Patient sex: F
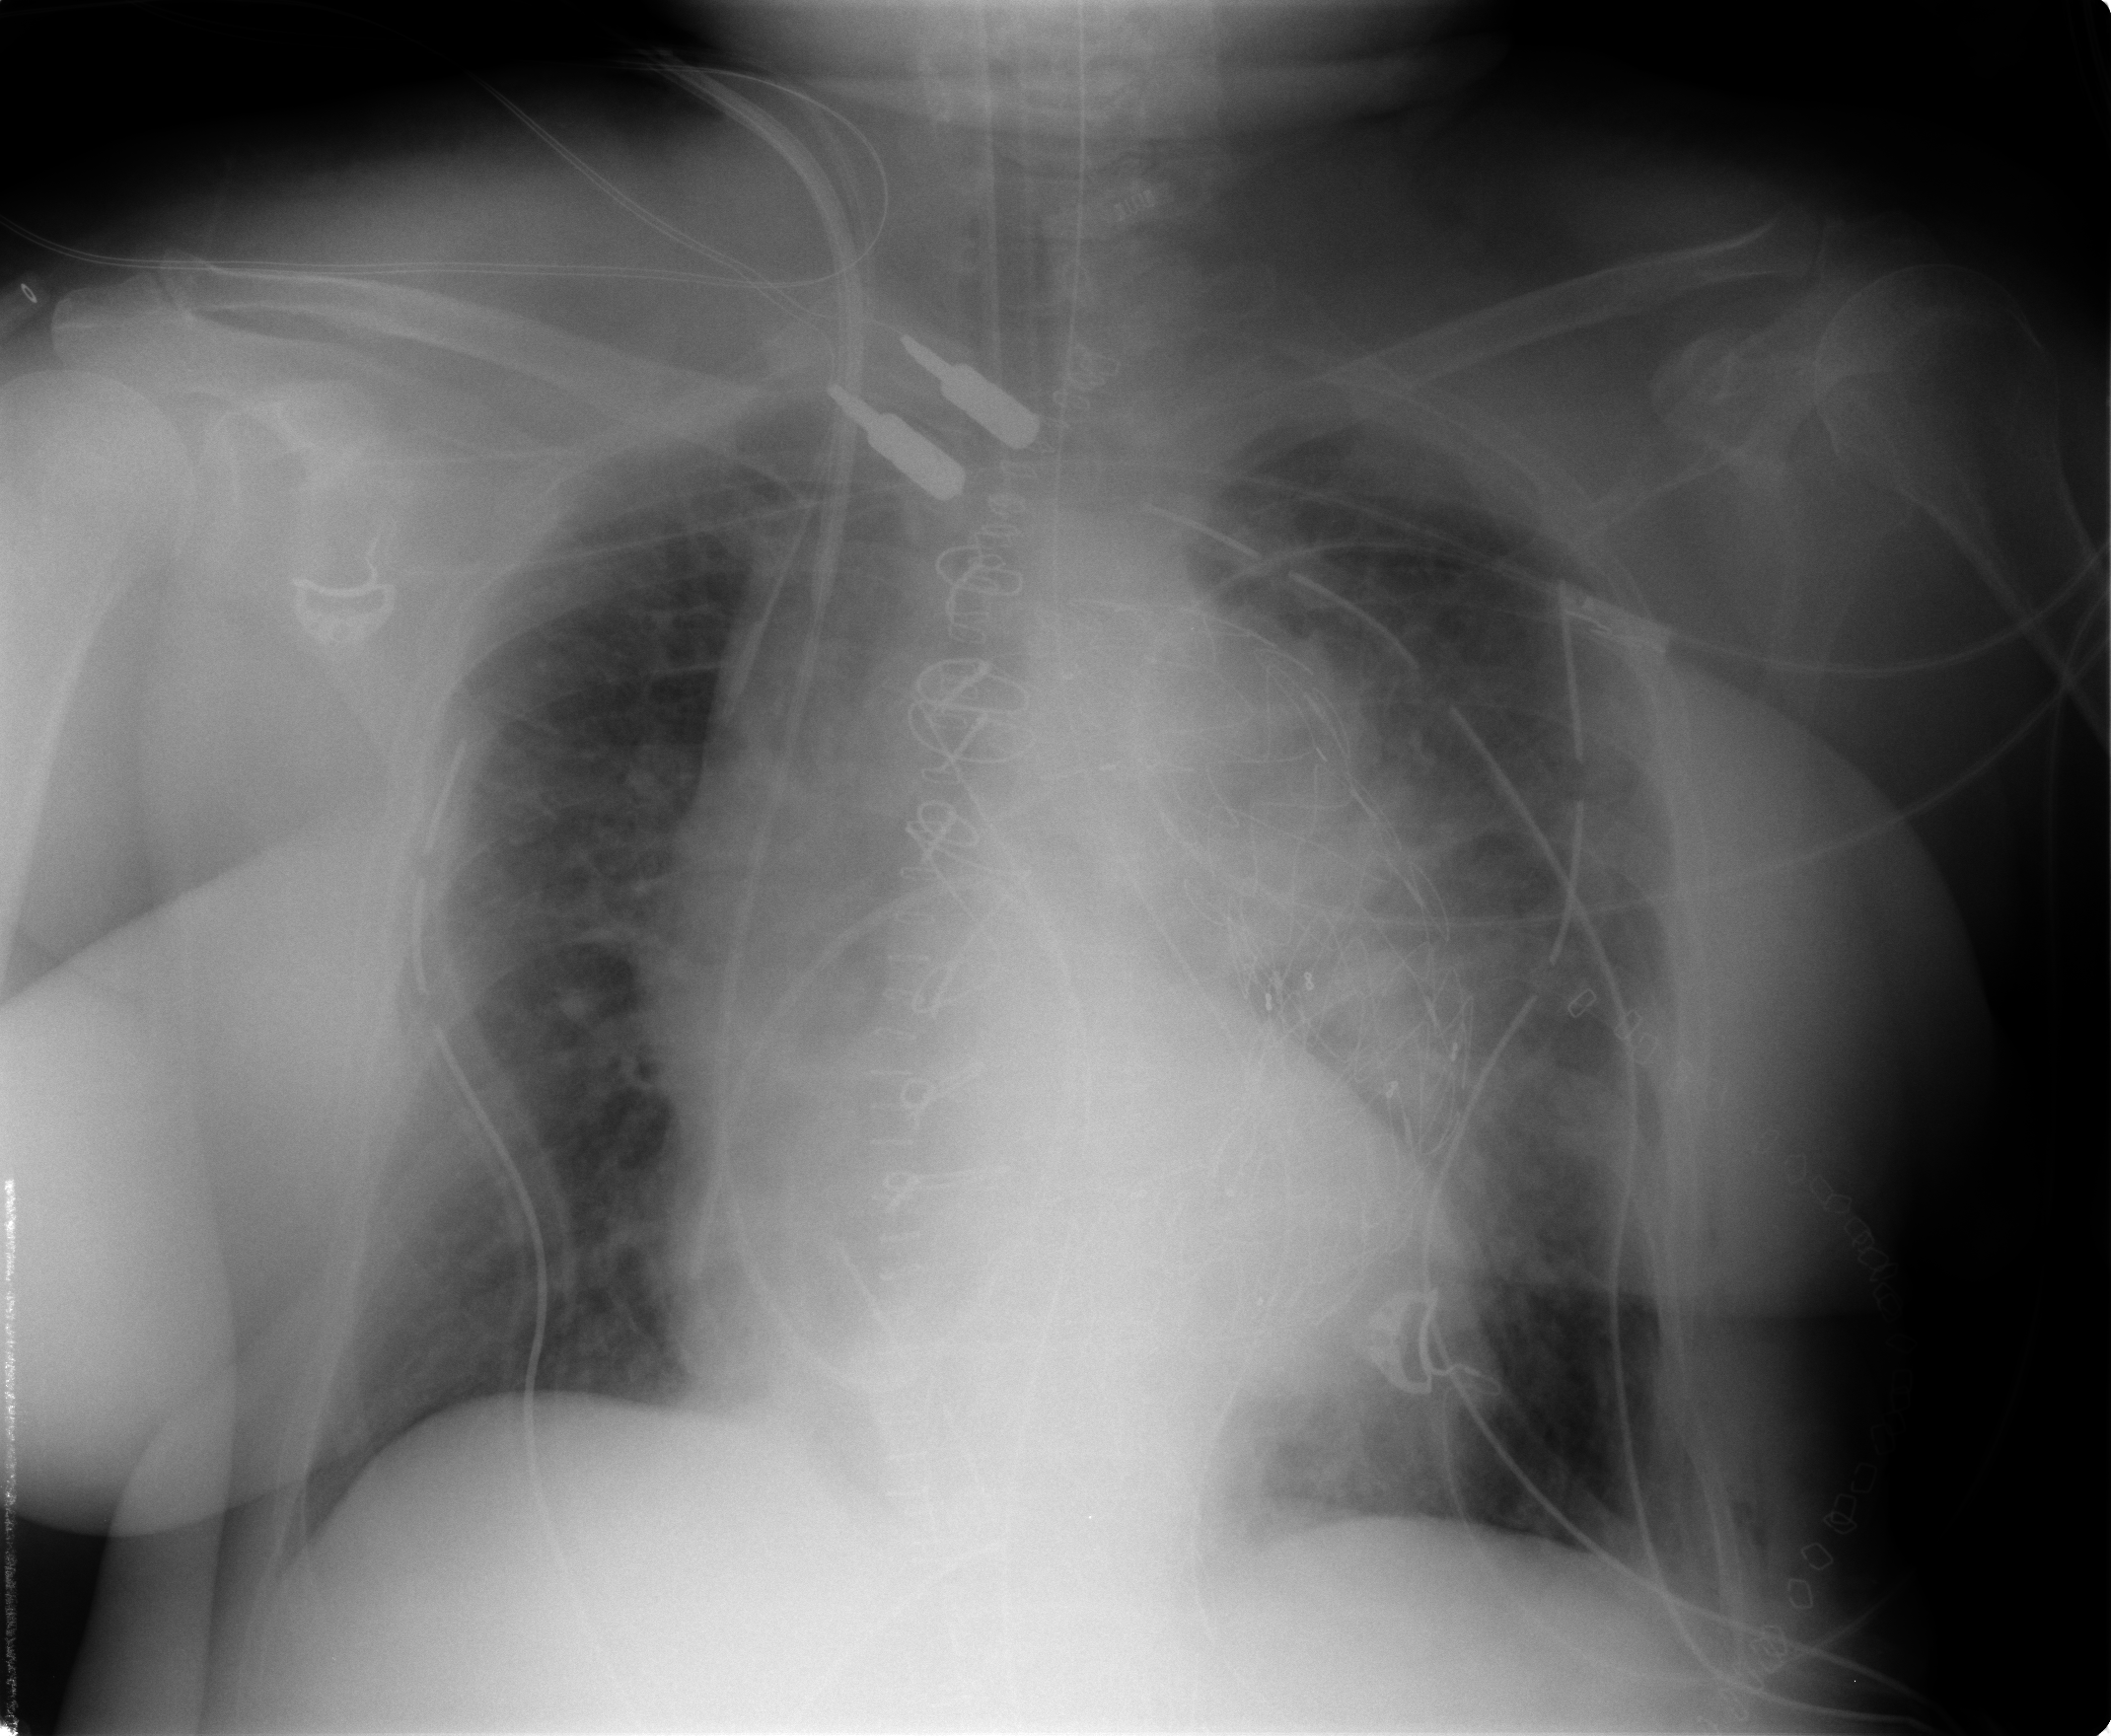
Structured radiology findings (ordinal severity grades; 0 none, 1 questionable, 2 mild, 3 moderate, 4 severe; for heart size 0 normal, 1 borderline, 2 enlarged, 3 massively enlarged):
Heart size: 2
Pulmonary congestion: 2
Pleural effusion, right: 0
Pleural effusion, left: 0
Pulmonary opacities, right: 0
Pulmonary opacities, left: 1
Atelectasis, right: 1
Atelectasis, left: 2